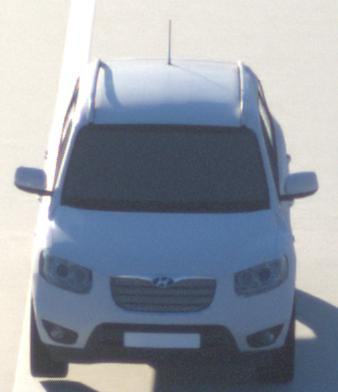
Make: Hyundai
Model: Santa Fe 2.4
Detailed model: Santa Fe (CM)
Model produced from: 2010/01
Model produced until: 2012/09
Doors: 5
Color: white
Road condition: dry road
Daytime: sunrise or sunset
Contrast: high contrast